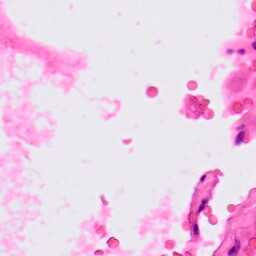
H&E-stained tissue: Lung